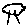
Label: tree